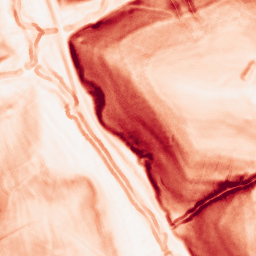
Category: morphological
Decomposition family: morphological_gradient
Decomposition parameters: size: 3
shape: disk
Upsampling method: lanczos
Upsampling parameters: scale: 4
Upsampling scale: 4